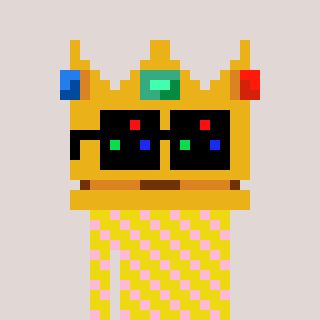
a pixel art character with square black sunglasses, a crown-shaped head and a yellow-colored body on a warm background